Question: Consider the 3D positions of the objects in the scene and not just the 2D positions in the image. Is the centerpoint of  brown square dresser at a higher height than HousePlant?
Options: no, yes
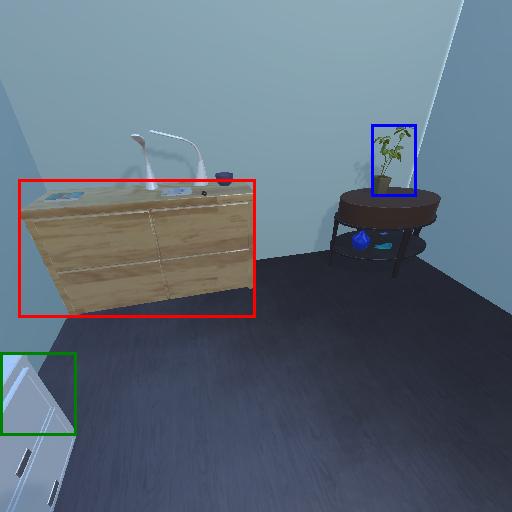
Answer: no